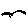
Label: bird